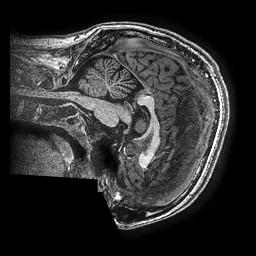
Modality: T1w
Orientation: sagittal
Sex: male
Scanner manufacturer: ge
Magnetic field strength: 3 T
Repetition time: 0.00766 s
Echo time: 0.003476 s